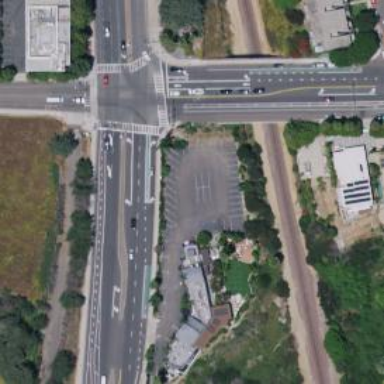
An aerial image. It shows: Primary highway with separate sidewalk.